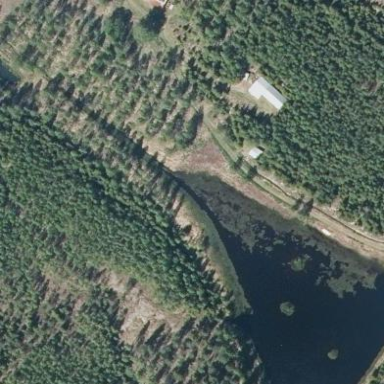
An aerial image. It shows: Reservoir area.